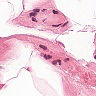
Metastatic tissue present: no